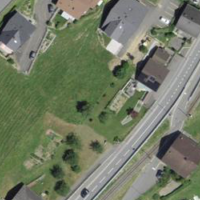
EUNIS habitat code: 55
Species observed at this site:
Leucojum vernum